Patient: sex M, age 26
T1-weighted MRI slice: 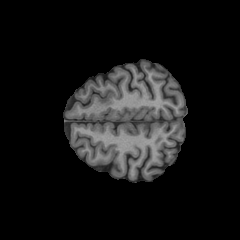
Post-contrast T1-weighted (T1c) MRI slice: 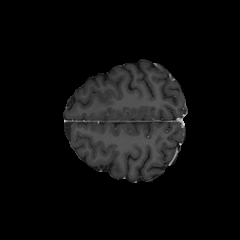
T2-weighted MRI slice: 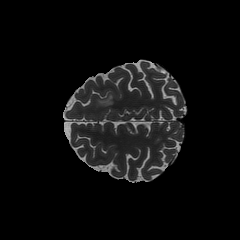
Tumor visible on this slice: yes
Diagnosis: Oligodendroglioma, IDH-mutant, 1p/19q-codeleted
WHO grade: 2